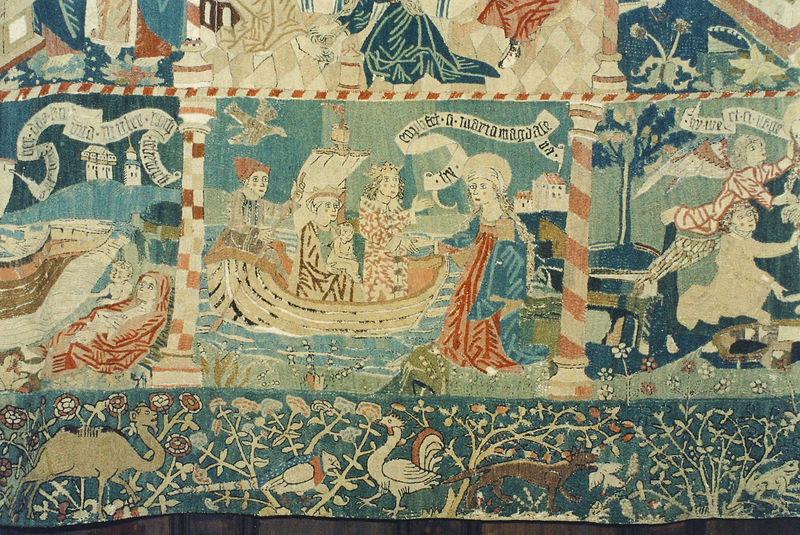
Titel: Bildvita Maria Magdalenas
Standort: Erfurt, Ursulinenkloster (EU - D - Thüringen)
Schlagwörter: blau, flügel, vogel, bäume, see, blumen, bunt, säulen, rot, tuch, teppich, taube, sträucher, boot, turm, engel, schiff, schrift, kaiser, könig, wandteppich, burg, heilige, maria magdalena, hühner, kamel, spruchband, schriftband, spruchbänder, hanh